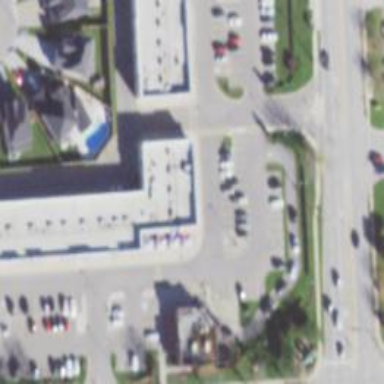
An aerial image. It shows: Convenience shop.